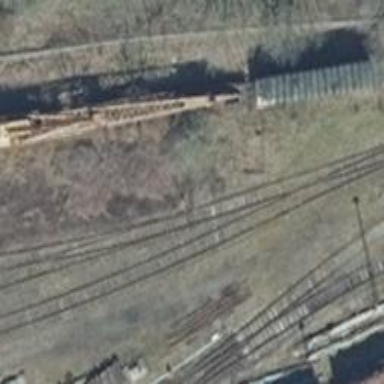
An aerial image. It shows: Railway switch.